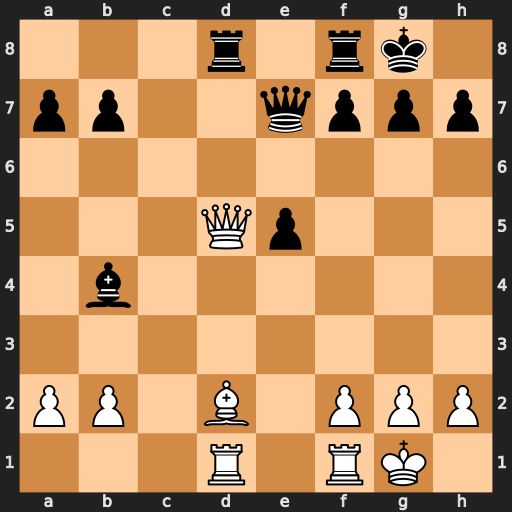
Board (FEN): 3r1rk1/pp2qppp/8/3Qp3/1b6/8/PP1B1PPP/3R1RK1
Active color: w
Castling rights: -
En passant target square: -
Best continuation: Bxb4 Rxd5 Bxe7 Rxd1 Rxd1